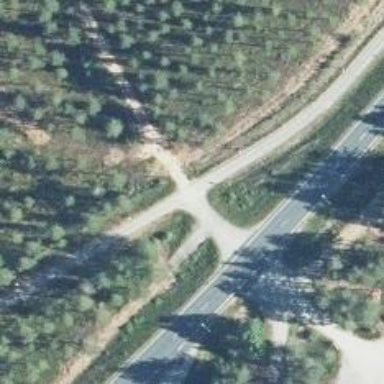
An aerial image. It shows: Asphalt cycleway with unmarked crossing.